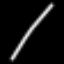
Label: line